An envelope spectrum derived from a bearing vibration measurement is shown; the reference markers locate BPFO, BPFI, BSF and FTF for this bearing geometry and shaft speed. Diagnose the bearing from this image, choosing from: normal, inner_race, outer_race, ball.
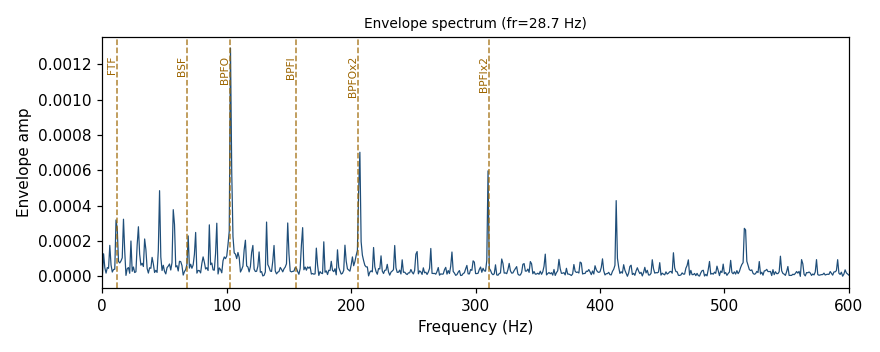
Answer: outer_race